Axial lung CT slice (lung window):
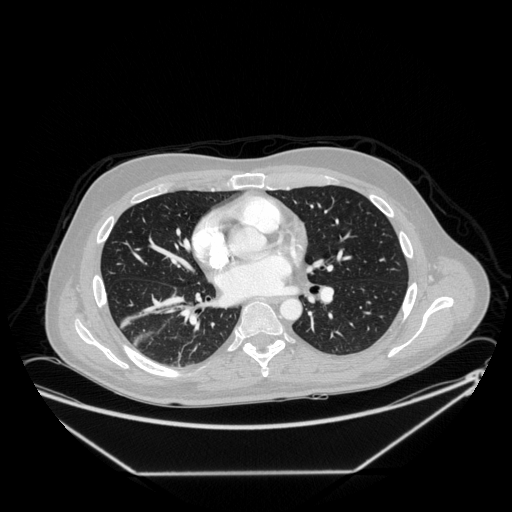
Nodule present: no